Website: apple-inc
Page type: review-order
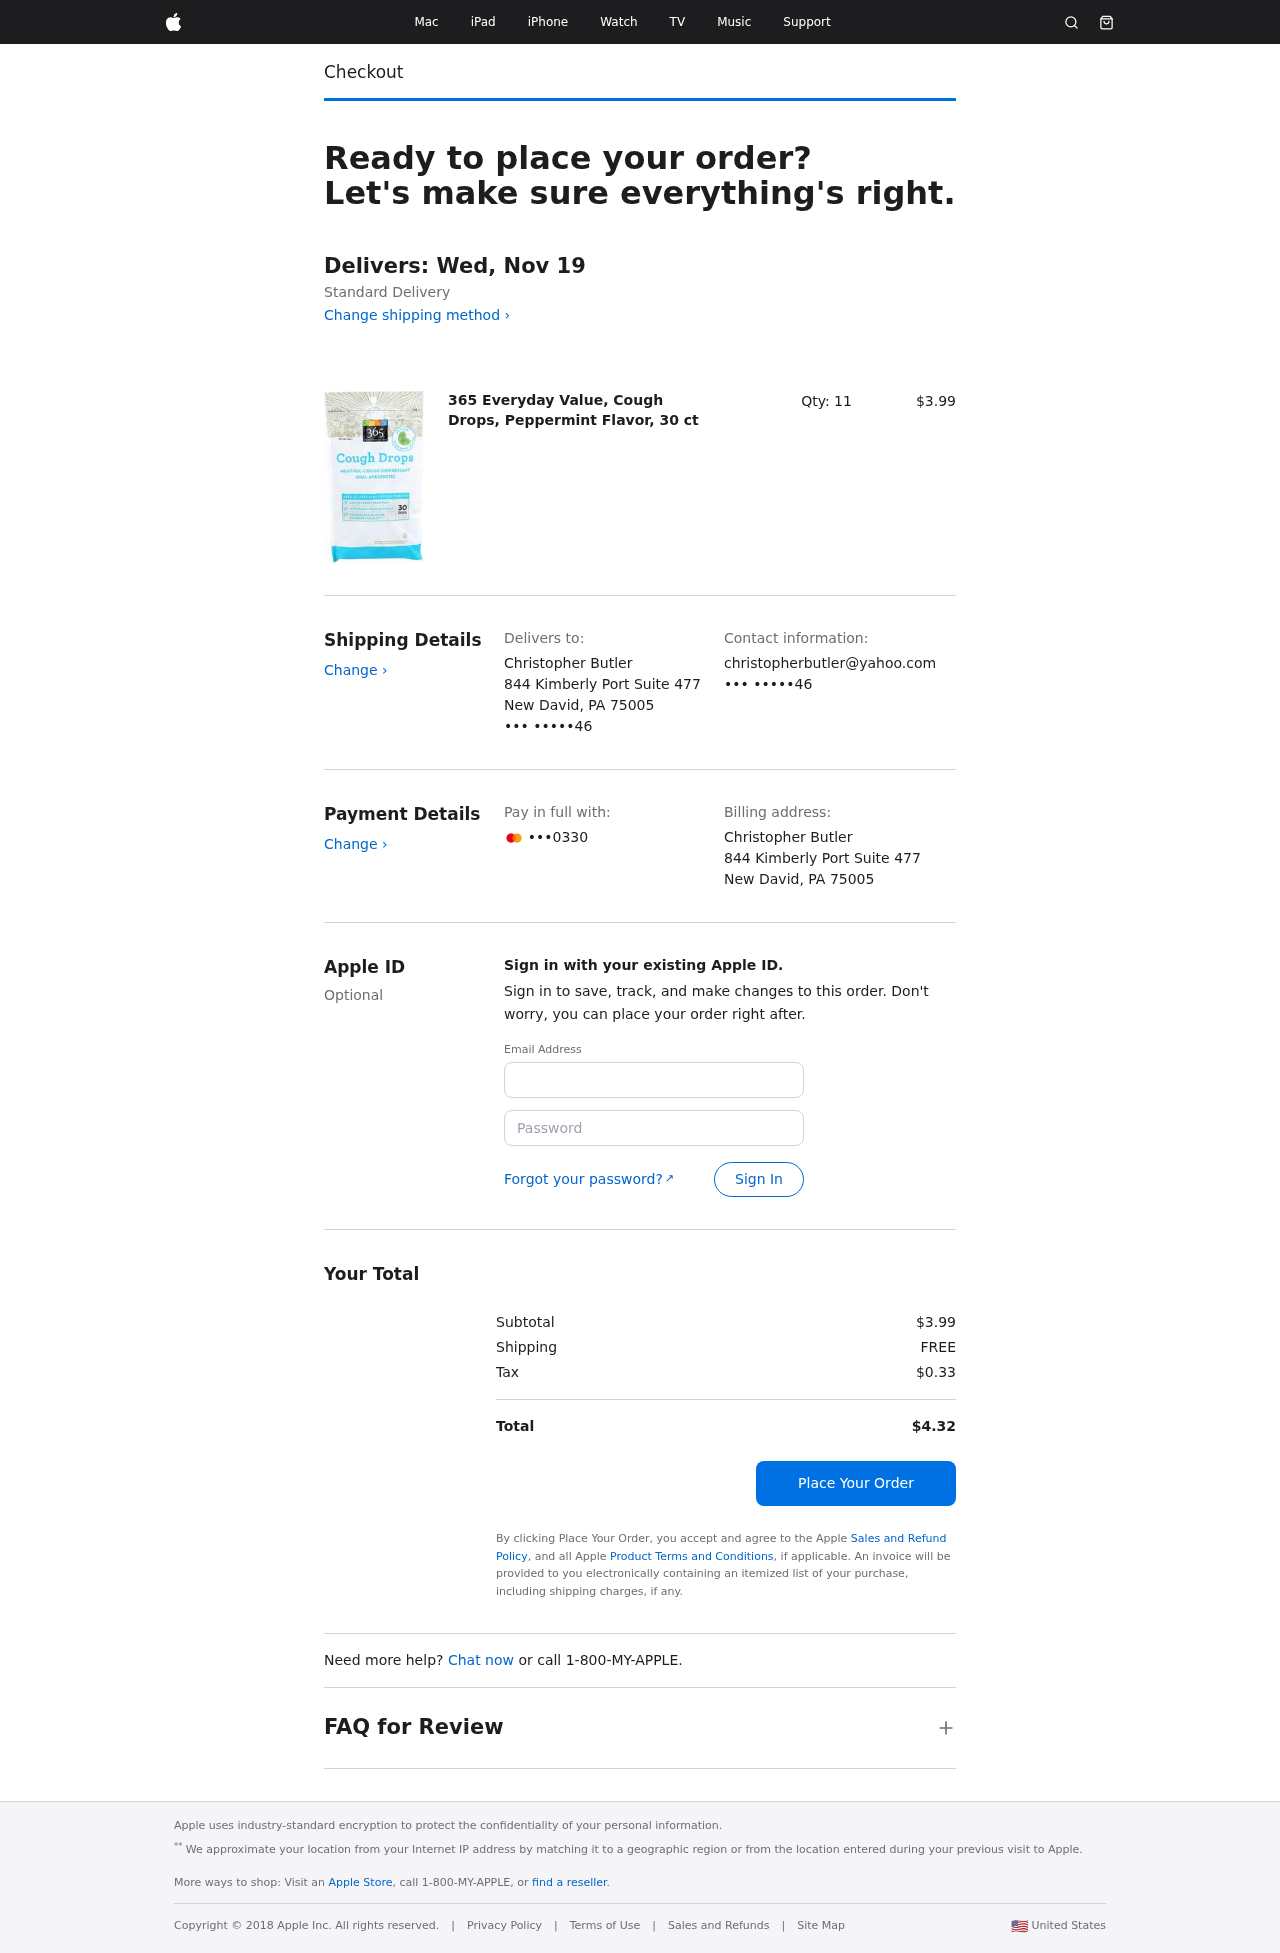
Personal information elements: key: PII_CARD_LAST4
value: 0330
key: PII_CITY_STATE_ZIP
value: New David, PA 75005
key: PII_EMAIL3
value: christopherbutler@yahoo.com
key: PII_FULLNAME
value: Christopher Butler
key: PII_PHONE_SUFFIX
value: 46
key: PII_STREET
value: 844 Kimberly Port Suite 477
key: PII_EMAIL2
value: christopherbutler@yahoo.com
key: PII_PHONE_SUFFIX2
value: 46
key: PII_FULLNAME2
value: Christopher Butler
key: PII_CITY
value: New David
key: PII_STATE_ABBR
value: PA
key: PII_POSTCODE
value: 75005
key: PII_POSTCODE_FULL
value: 75005
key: PII_CITY_STATE
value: New David, PA
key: PII_POSTCODE_NUMERIC
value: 75005
Product elements: key: PRODUCT1_NAME
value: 365 Everyday Value, Cough Drops, Peppermint Flavor, 30 ct
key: PRODUCT1_PRICE
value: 3.99
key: PRODUCT1_QUANTITY
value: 11
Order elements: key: ORDER_DELIVERY_DATE
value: Delivers: Wed, Nov 19
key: ORDER_SUBTOTAL
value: $3.99
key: ORDER_SHIPPING_COST
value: FREE
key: ORDER_TAX
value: $0.33
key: ORDER_TOTAL
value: $4.32